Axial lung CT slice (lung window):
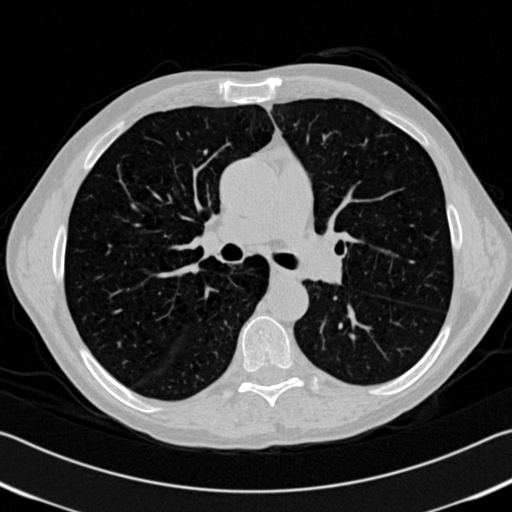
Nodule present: yes
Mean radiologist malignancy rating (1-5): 3